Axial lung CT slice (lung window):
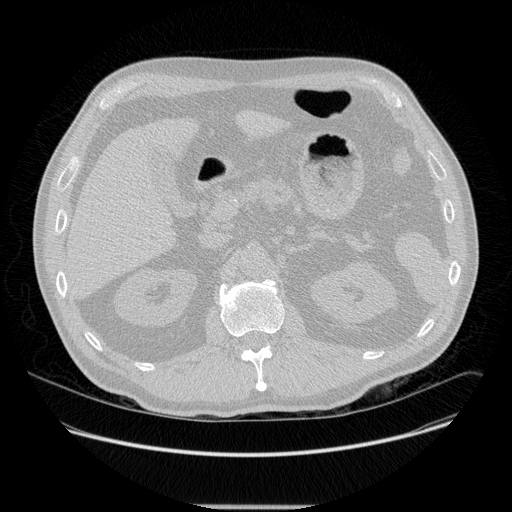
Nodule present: no